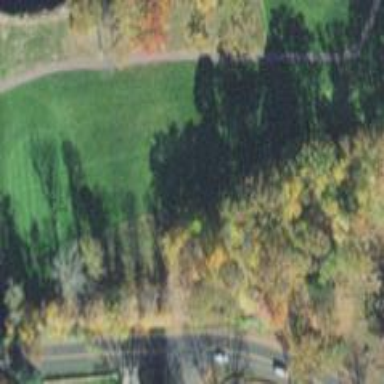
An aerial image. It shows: Path used for both walking and golf.